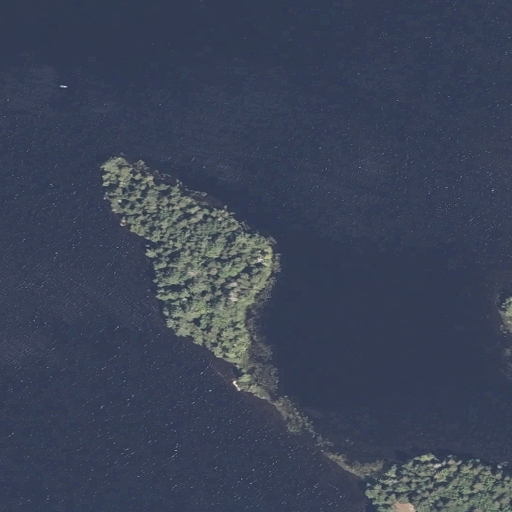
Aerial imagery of island in Maine named Bar Island containing open water, herbaceous wetlands, evergreen forest, mixed forest, and grassland